Field crop: maize
Growth stage: 2
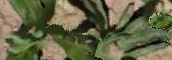
Species: maize